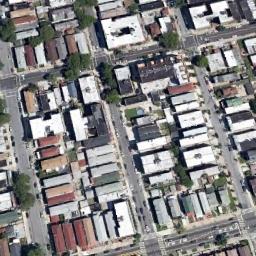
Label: dense_residential